Aerial crown-view tile of a tropical tree (Barro Colorado Island, Panama), acquired 20241112:
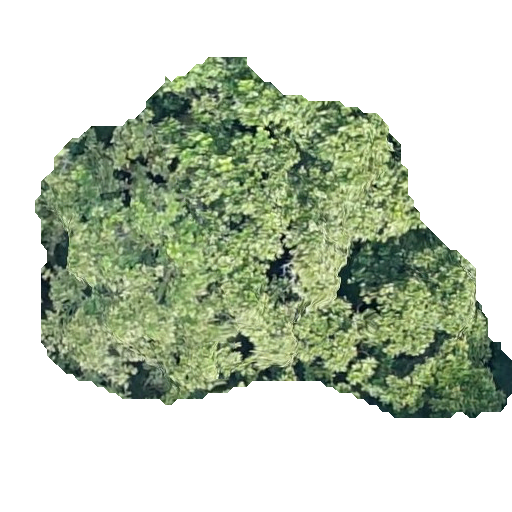
Species: Anacardium excelsum
GBIF accepted scientific name: Anacardium excelsum
Crown area: 183.684 m²